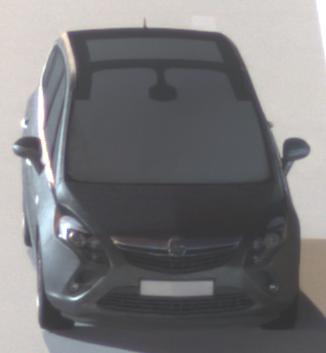
Make: Opel
Model: Zafira Tourer 1.8
Detailed model: Zafira (C) Tourer
Model produced from: 2012/01
Model produced until: 2015/06
Doors: 5
Color: gray
Road condition: dry road
Daytime: night
Contrast: high contrast